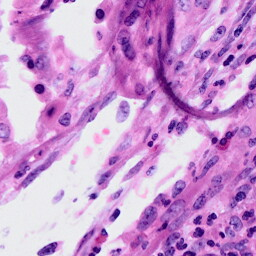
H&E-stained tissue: Cervix